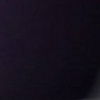
Label: space